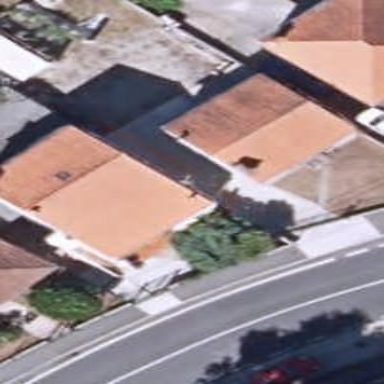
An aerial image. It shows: Simple house.